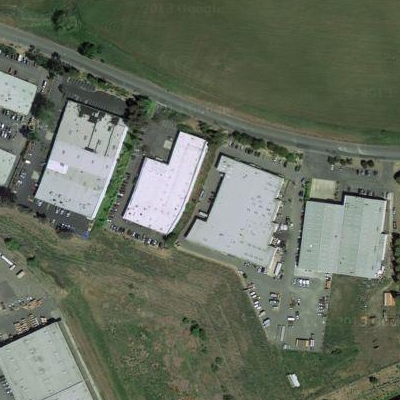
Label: cIndustry